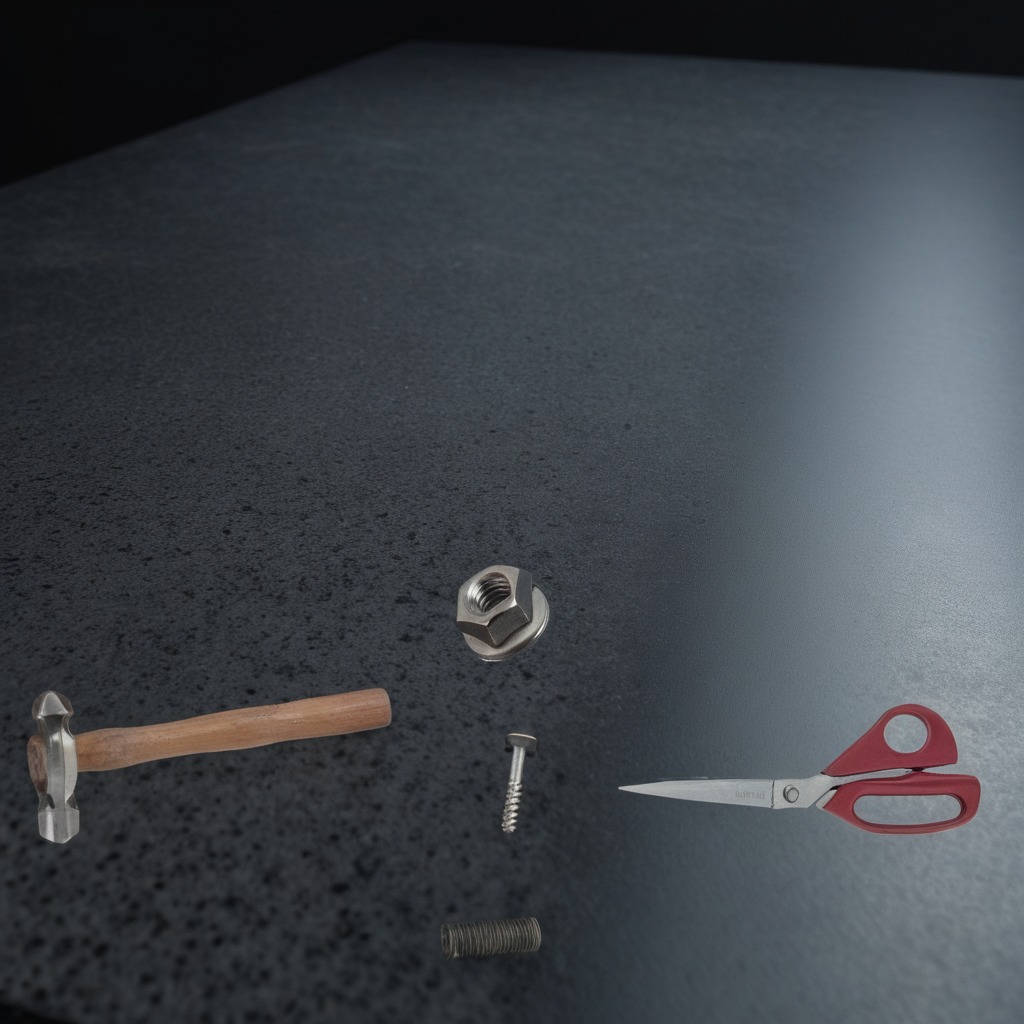
A metal machine screw, a hammer, a coiled metal spring, a metal nut, and a pair of scissors are lying on the clean granite table inside a workshop at night.